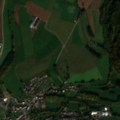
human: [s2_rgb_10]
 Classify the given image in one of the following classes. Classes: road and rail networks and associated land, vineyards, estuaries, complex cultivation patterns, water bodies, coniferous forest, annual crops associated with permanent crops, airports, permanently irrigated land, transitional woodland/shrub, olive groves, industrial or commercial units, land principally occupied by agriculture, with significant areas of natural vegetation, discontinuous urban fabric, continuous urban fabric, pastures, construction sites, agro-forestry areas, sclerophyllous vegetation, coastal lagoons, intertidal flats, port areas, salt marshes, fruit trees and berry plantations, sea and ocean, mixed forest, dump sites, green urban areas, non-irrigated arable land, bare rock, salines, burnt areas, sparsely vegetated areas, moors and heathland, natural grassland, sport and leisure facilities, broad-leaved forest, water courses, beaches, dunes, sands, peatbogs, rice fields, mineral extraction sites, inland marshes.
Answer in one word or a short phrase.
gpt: discontinuous urban fabric, non-irrigated arable land, pastures, complex cultivation patterns, land principally occupied by agriculture, with significant areas of natural vegetation, broad-leaved forest